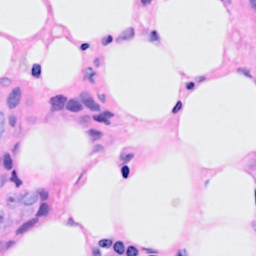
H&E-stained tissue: Breast